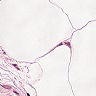
Metastatic tissue present: no